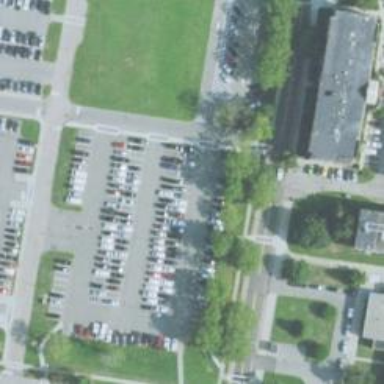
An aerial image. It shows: Parking area with surface.